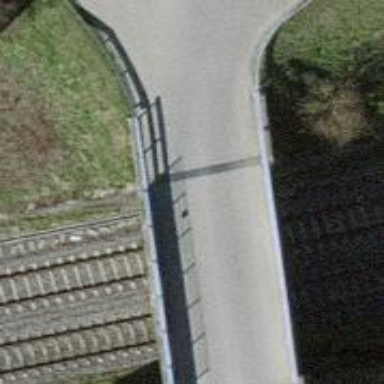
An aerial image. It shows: Paved unclassified road with bridge.